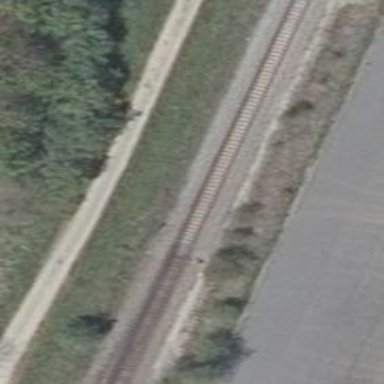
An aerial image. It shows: Railway switch with turnout to the right.